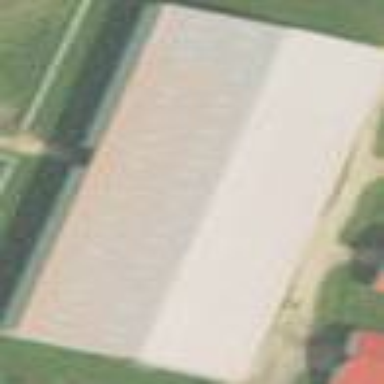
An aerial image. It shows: Pitch for equestrian activities with riding hall.